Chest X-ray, AP view. Patient: 58 years old, sex M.
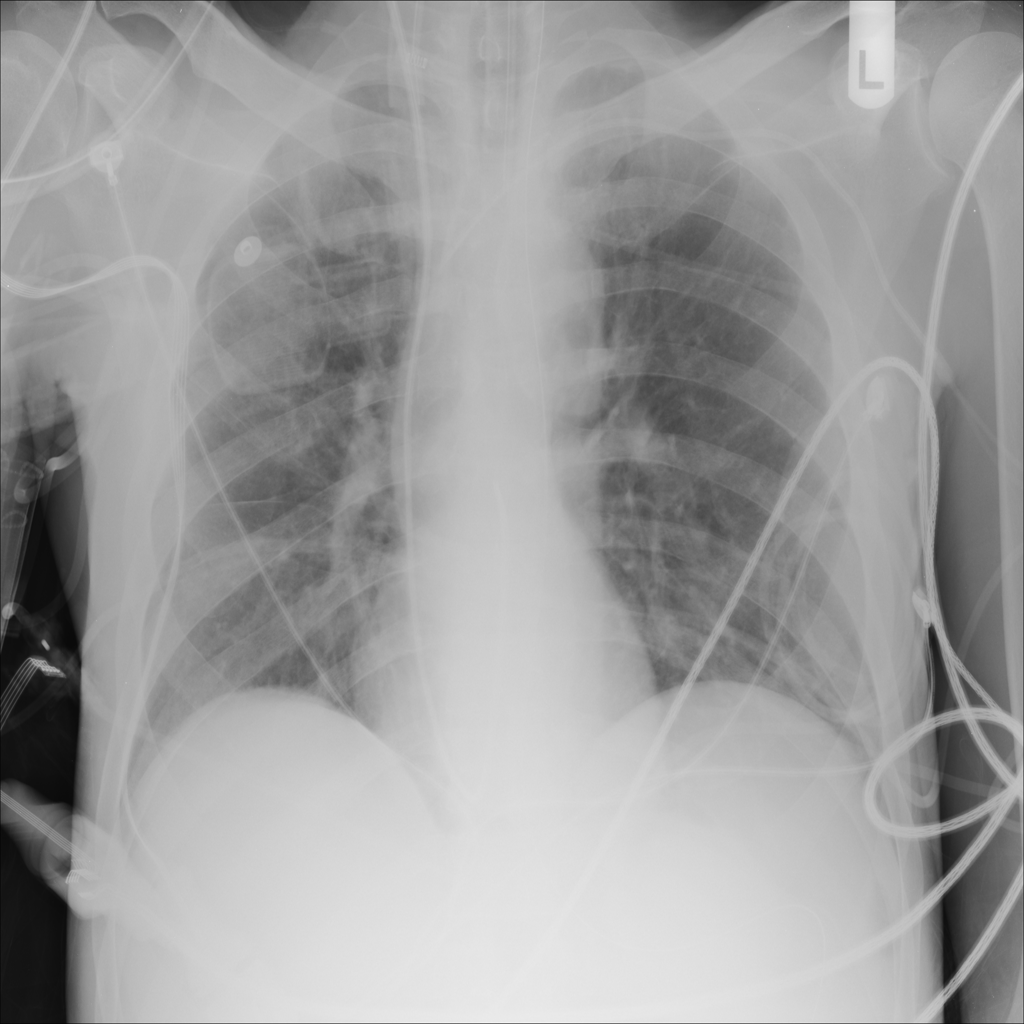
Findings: No Finding